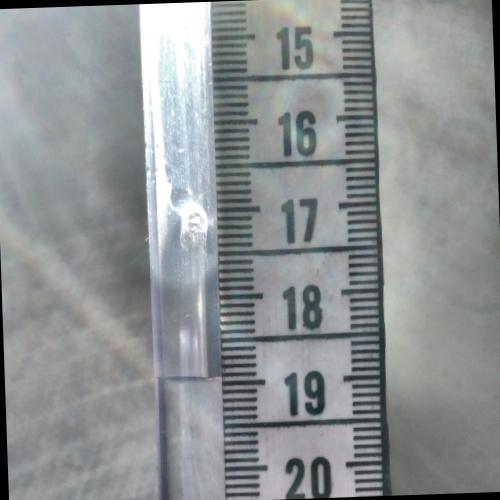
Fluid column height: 18.9 cm